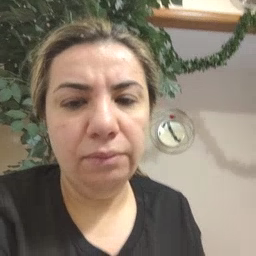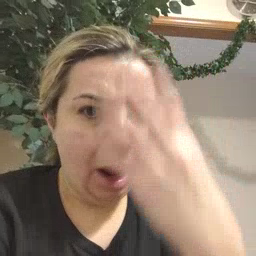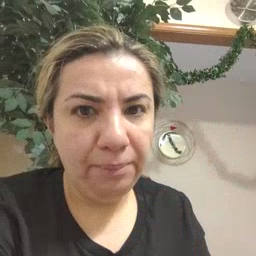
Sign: sleep